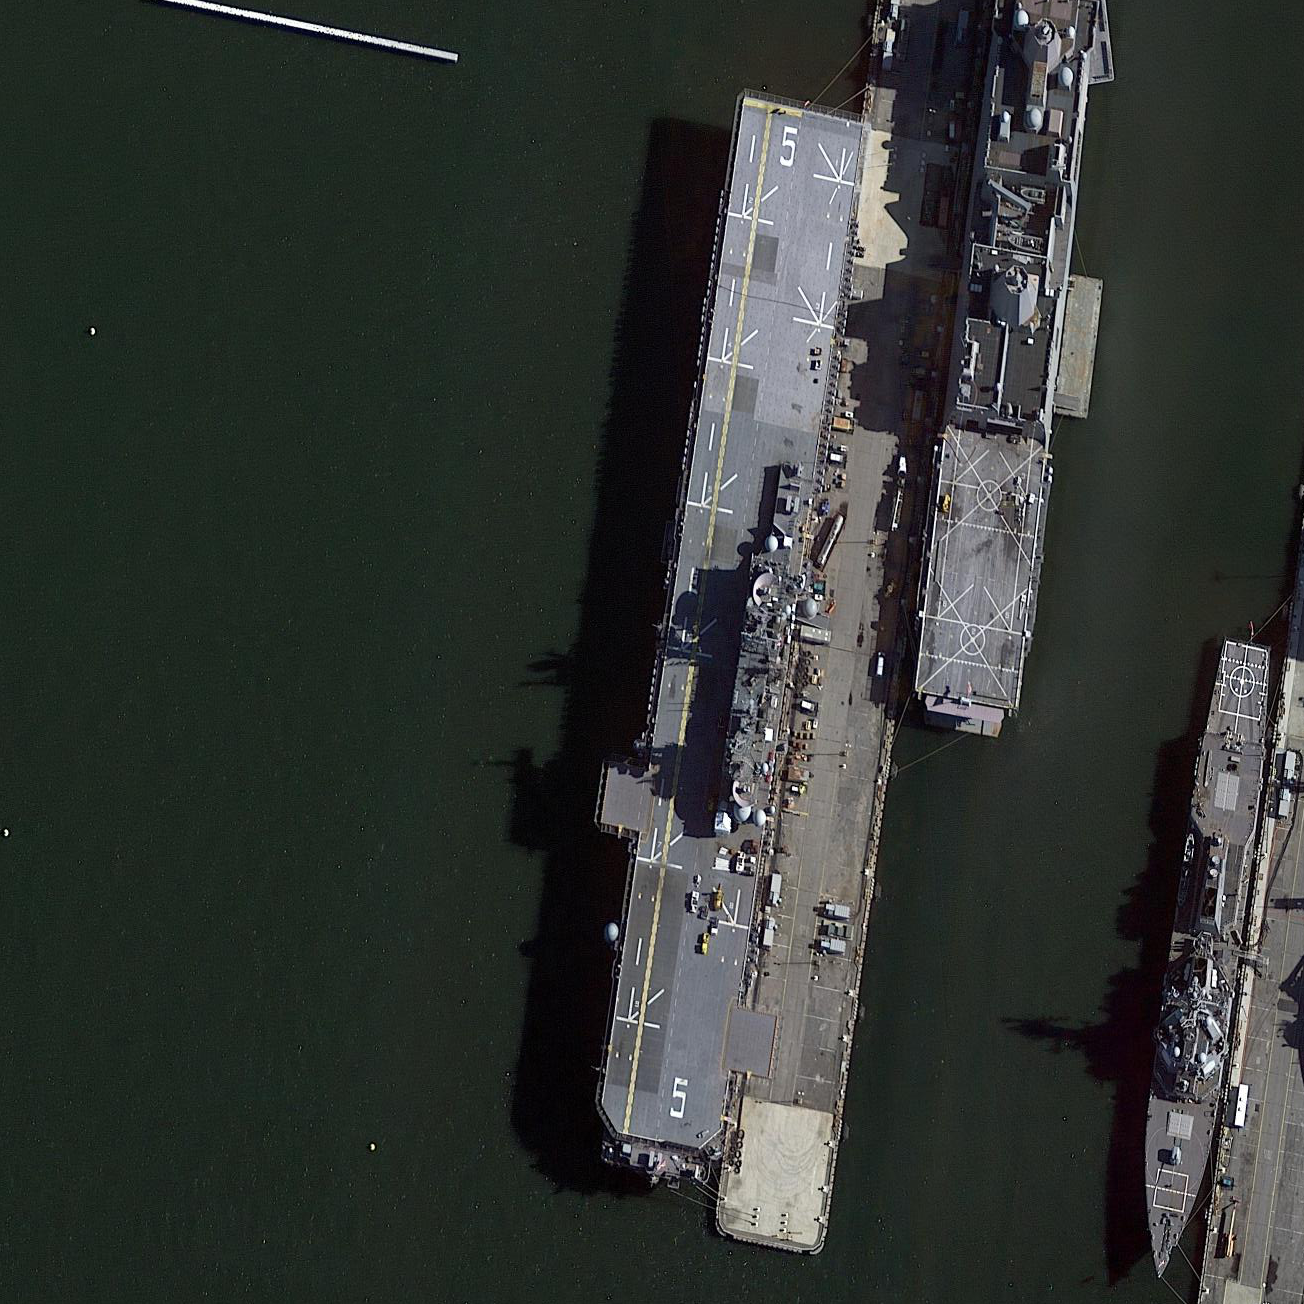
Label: assault